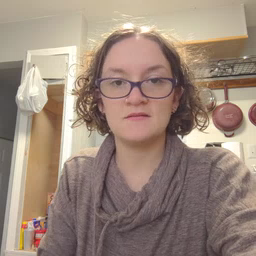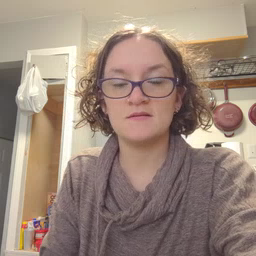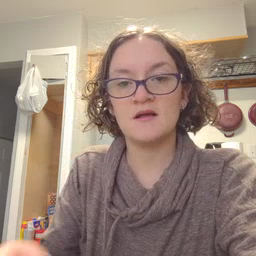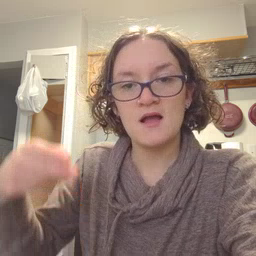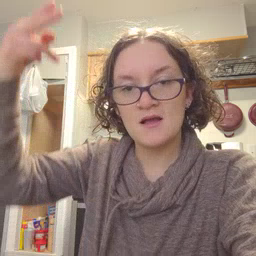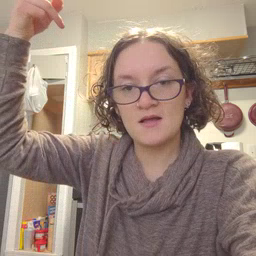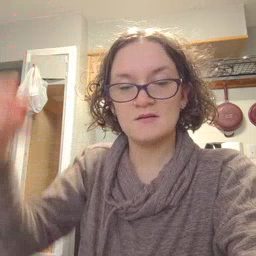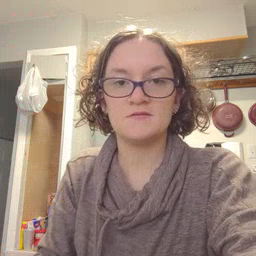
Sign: high